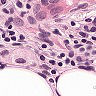
Metastatic tissue present: yes